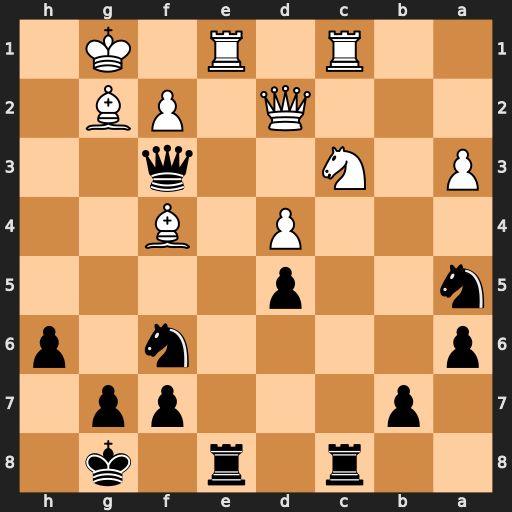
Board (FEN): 2r1r1k1/1p3pp1/p4n1p/n2p4/3P1B2/P1N2q2/3Q1PB1/2R1R1K1
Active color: b
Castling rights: -
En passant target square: -
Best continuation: Rxe1+ Rxe1 Qxc3 Qxc3 Rxc3